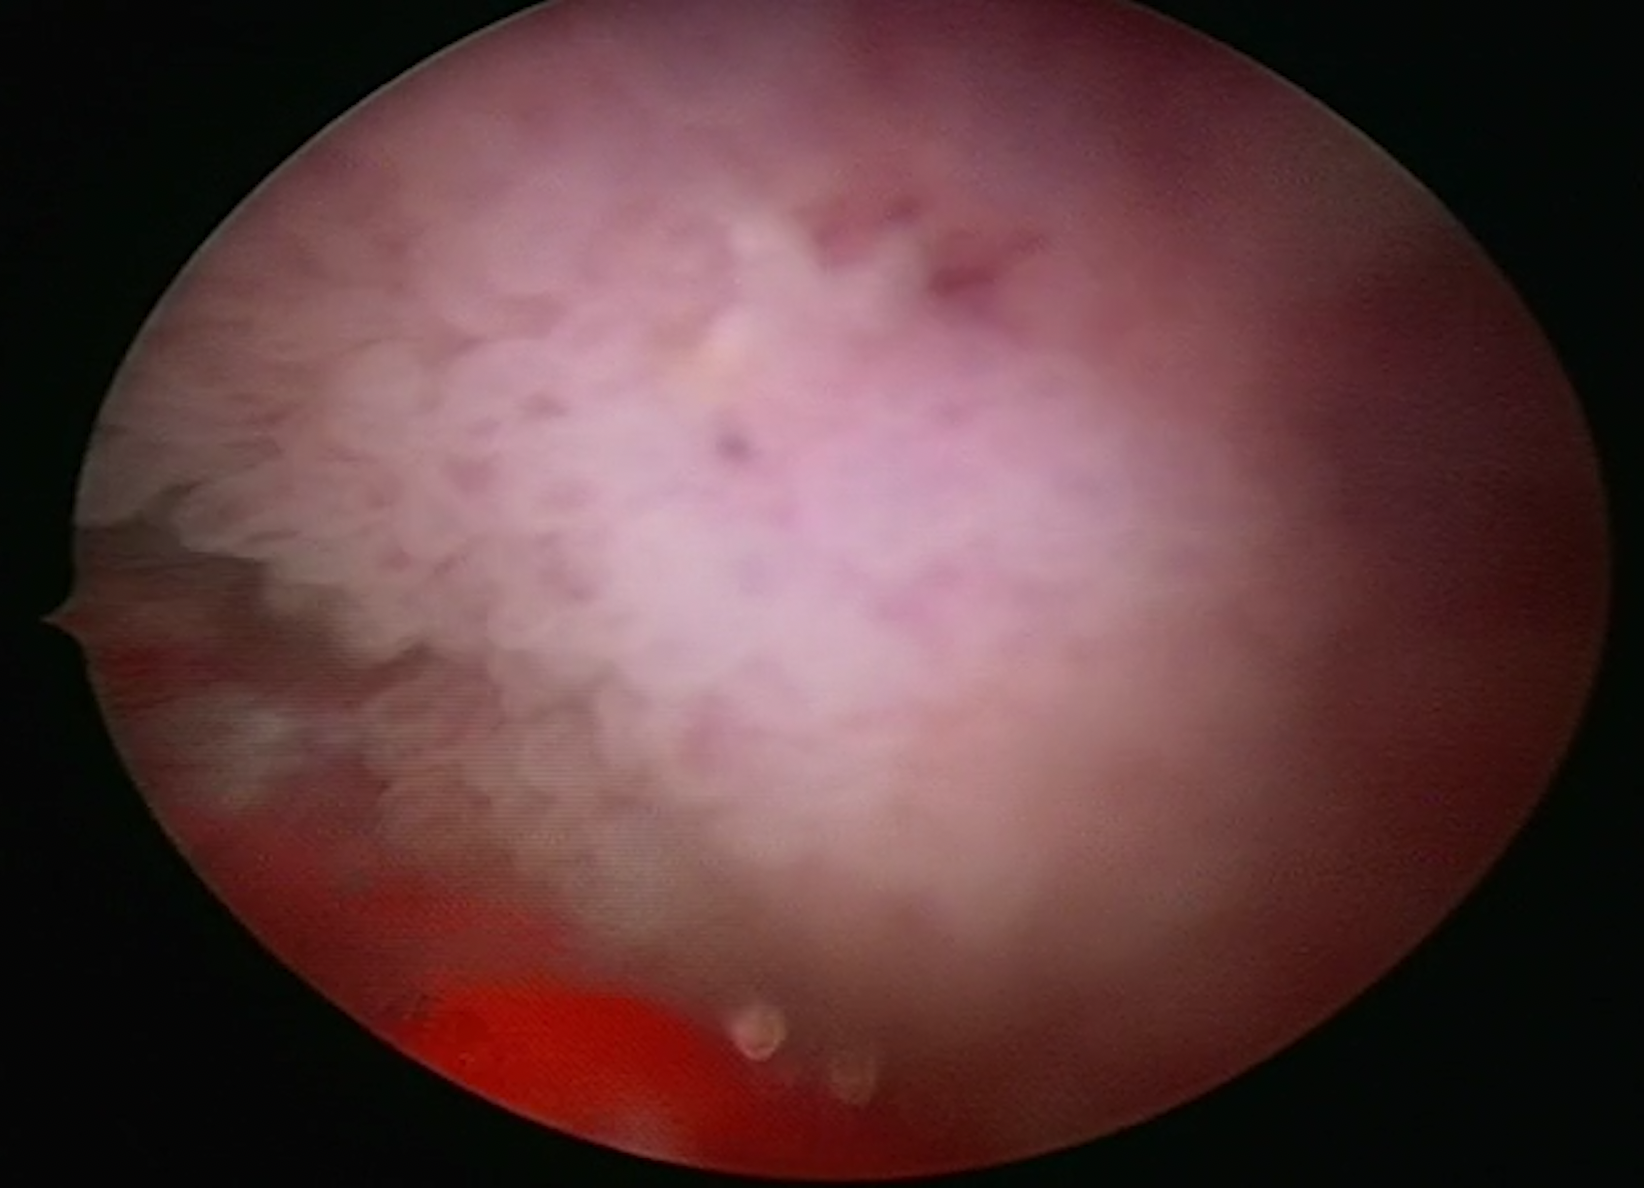
Modality: WLC
Class: Malignant
Subclass: LowGradePapillary
Secondary subclass: HighGradePapillary
Lesion: L3
Stage: Ta
Morphology: Papillary
Bladder cancer association: Yes